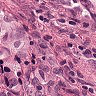
Metastatic tissue present: yes